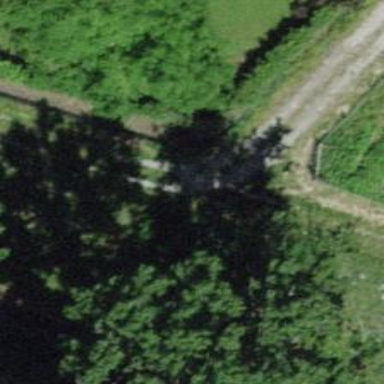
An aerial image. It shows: Track with grade 4 tracktype.